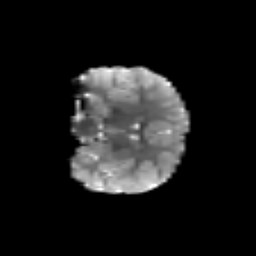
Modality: T2w
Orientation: coronal
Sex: female
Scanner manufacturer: siemens
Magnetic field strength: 3 T
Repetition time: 5 s
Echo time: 0.071 s